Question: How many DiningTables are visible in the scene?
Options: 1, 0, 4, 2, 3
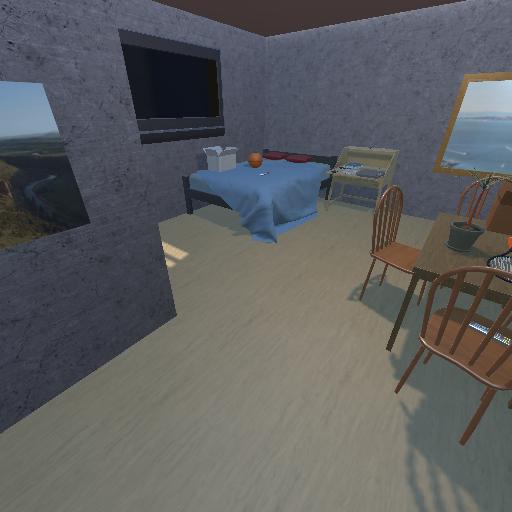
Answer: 1